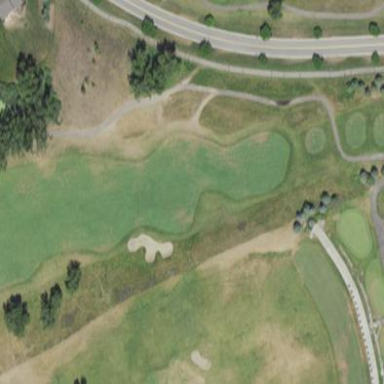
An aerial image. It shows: Rough area on grassy golf course.